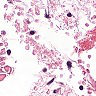
Metastatic tissue present: no